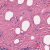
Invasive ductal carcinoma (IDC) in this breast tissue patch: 0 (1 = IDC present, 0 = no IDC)